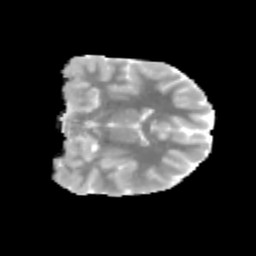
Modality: MD
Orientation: coronal
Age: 11
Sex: male
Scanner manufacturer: siemens
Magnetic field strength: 3 T
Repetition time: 3.8 s
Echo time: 0.07 s